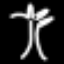
Label: palm tree